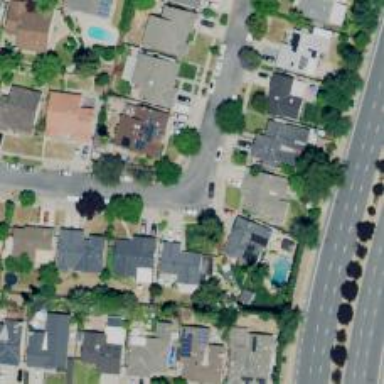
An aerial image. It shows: Residential road lined with residential properties on both sides.